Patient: sex F, age 72
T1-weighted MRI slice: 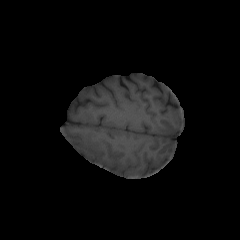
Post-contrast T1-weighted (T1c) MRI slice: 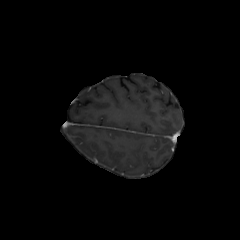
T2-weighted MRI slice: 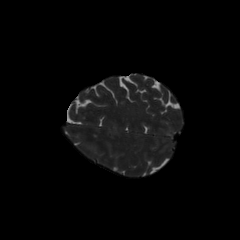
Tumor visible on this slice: no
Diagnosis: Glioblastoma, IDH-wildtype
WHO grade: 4